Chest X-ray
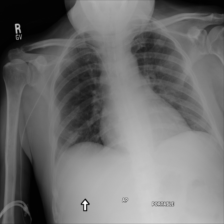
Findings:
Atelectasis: negative
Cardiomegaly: negative
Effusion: negative
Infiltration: negative
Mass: negative
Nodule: negative
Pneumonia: negative
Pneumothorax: negative
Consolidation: negative
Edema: negative
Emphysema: negative
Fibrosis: negative
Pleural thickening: negative
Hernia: negative